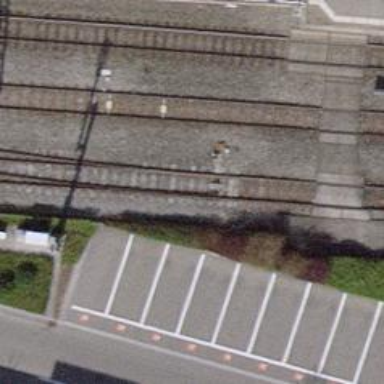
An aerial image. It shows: Single-track railway siding with electrified contact lines.